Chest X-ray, PA view. Patient: 53 years old, sex F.
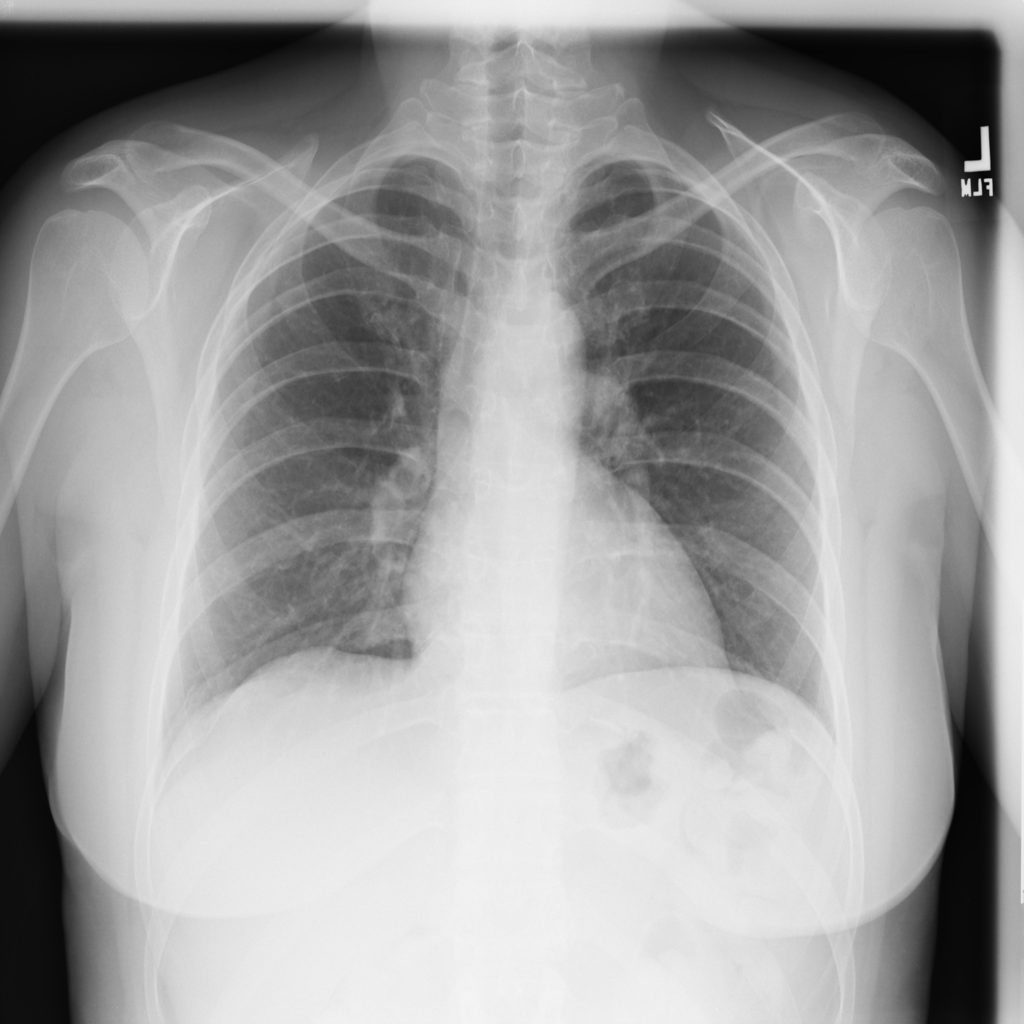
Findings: No Finding